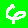
Digit: 6